Field crop: maize
Growth stage: 2
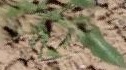
Species: maize